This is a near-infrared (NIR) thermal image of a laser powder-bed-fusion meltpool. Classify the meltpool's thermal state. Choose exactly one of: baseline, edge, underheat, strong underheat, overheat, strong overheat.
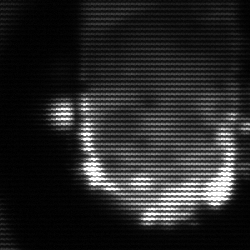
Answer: baseline